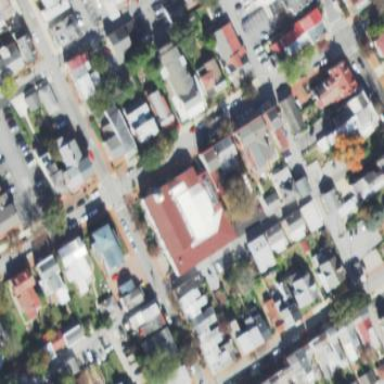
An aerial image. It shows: Beautiful church in downtown West Chester. It is place of worship.